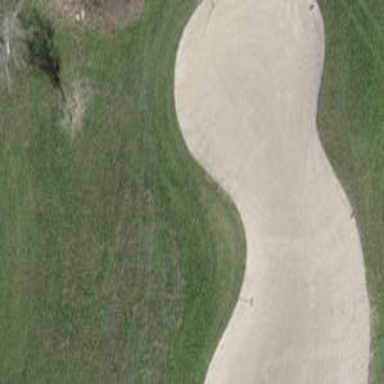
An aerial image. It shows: Bunker on golf course.